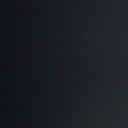
Screen state: off